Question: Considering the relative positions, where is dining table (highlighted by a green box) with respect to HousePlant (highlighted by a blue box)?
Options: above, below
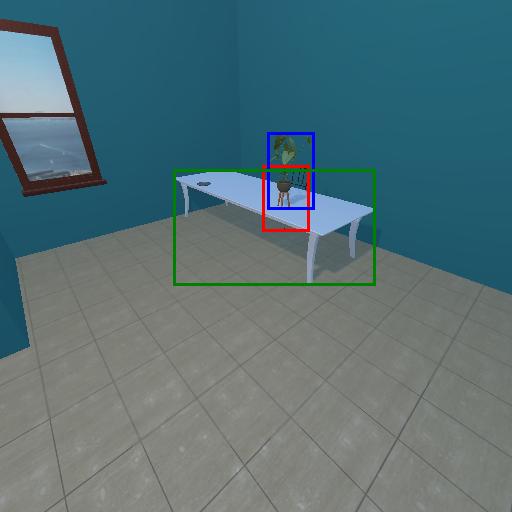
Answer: above